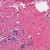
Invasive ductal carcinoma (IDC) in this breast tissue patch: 0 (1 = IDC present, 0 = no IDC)